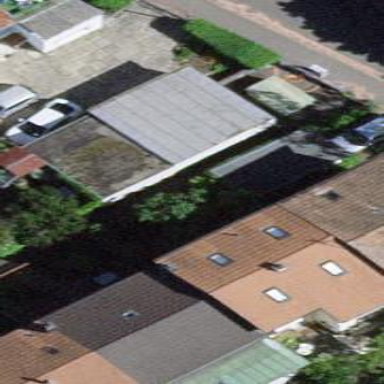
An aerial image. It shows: Group of garages.